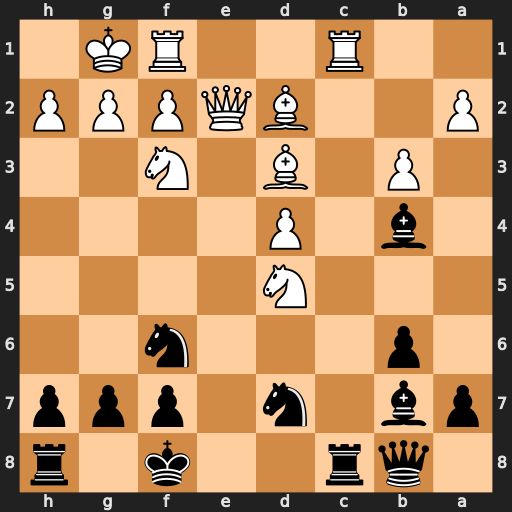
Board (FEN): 1qr2k1r/pb1n1ppp/1p3n2/3N4/1b1P4/1P1B1N2/P2BQPPP/2R2RK1
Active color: b
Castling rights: -
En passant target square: -
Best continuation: Nxd5 Rxc8+ Qxc8